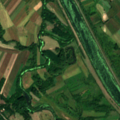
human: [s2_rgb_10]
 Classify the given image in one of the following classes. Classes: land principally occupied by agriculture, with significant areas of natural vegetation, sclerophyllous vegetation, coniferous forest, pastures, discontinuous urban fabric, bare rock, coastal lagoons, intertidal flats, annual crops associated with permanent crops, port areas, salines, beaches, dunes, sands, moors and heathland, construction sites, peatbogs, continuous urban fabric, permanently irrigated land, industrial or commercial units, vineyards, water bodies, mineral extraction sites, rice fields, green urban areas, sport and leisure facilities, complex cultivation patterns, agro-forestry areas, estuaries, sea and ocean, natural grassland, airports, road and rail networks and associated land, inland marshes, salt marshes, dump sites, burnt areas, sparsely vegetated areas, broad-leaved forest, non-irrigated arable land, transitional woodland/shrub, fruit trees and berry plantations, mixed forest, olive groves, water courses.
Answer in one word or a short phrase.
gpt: non-irrigated arable land, complex cultivation patterns, land principally occupied by agriculture, with significant areas of natural vegetation, broad-leaved forest, natural grassland, transitional woodland/shrub, water courses